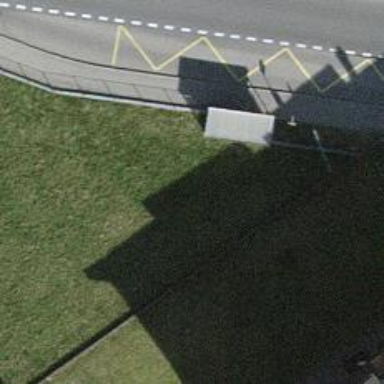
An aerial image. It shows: Bus stop with sheltered platform for public transport.